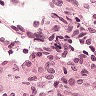
Metastatic tissue present: no